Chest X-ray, PA view. Patient: 64 years old, sex M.
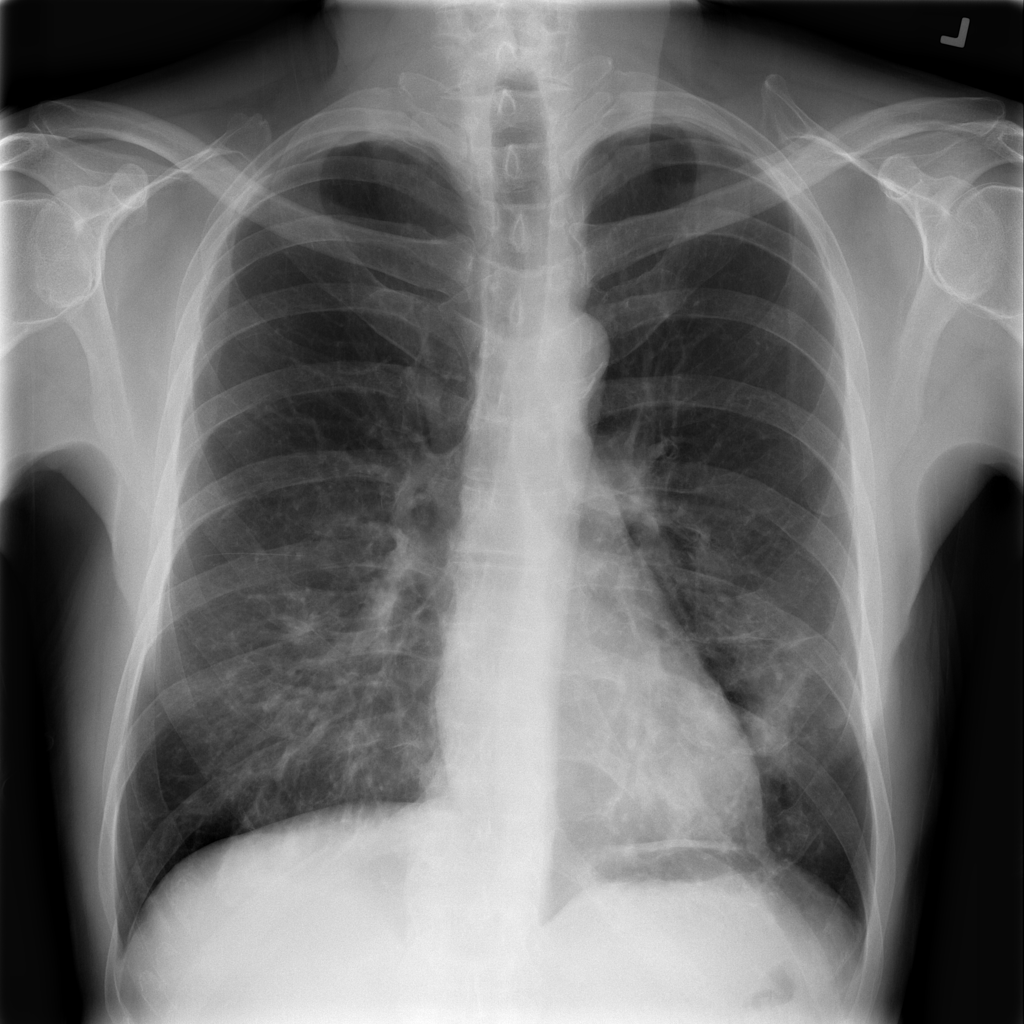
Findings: Infiltration